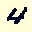
Label: 4